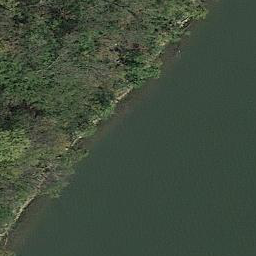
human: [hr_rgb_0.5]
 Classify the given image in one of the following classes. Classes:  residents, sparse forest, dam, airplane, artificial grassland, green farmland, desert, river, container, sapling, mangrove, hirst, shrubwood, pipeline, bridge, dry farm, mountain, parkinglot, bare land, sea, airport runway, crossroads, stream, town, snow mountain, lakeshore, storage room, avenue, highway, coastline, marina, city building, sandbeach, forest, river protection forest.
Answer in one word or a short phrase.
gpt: river protection forest